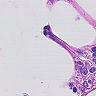
Metastatic tissue present: no